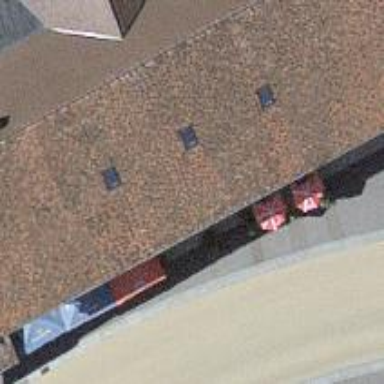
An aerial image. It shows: Restaurant.